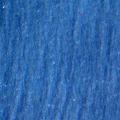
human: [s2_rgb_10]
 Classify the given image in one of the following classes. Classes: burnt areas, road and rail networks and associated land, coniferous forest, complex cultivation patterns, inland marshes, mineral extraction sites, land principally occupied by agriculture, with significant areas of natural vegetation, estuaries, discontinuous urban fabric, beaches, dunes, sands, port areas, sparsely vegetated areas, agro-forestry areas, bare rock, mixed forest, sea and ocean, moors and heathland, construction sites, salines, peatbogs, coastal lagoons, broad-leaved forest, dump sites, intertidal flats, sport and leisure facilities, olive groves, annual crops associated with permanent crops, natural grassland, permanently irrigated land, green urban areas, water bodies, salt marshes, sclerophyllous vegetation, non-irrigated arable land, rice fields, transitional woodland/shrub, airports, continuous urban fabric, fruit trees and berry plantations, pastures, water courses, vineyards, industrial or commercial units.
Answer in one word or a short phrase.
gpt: sea and ocean